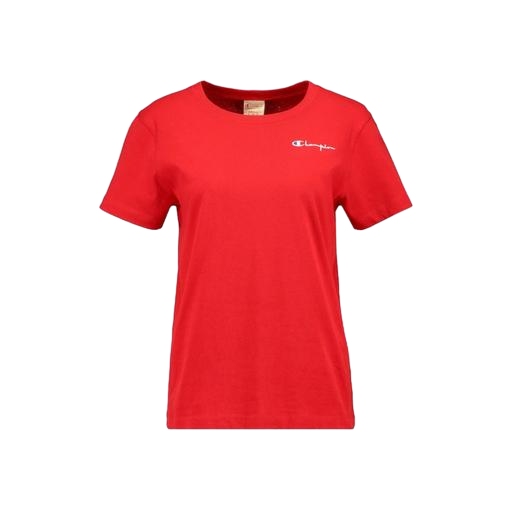
mid t-shirt, classic tee, slim crew tee, white background